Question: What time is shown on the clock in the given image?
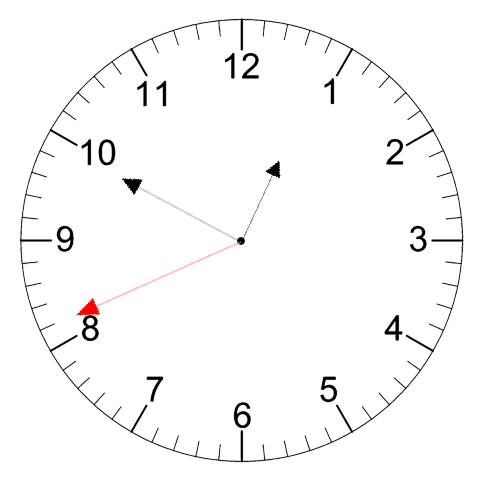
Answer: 12:49:41